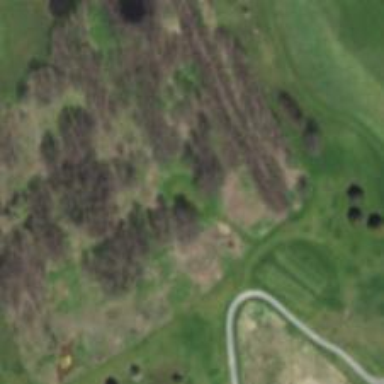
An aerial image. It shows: Golf tee on grassy land.